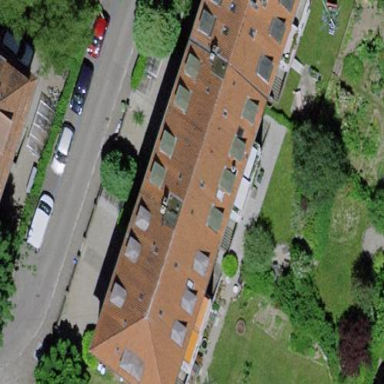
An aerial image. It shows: Building with hipped roof shape.